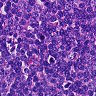
Metastatic tissue present: no